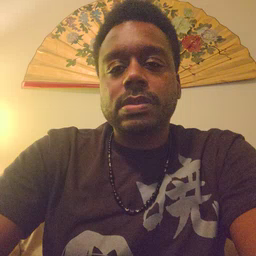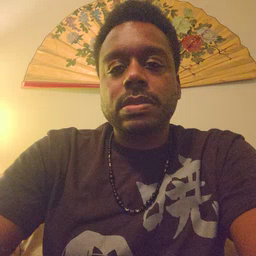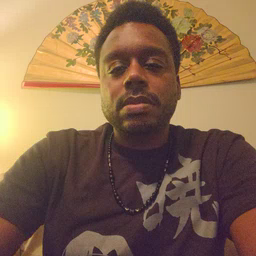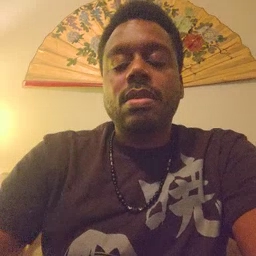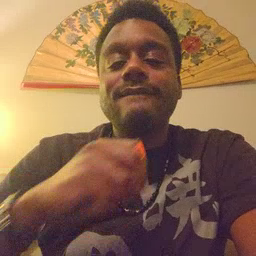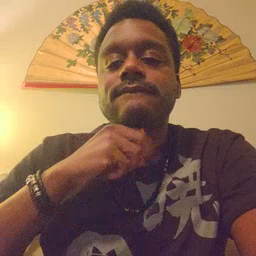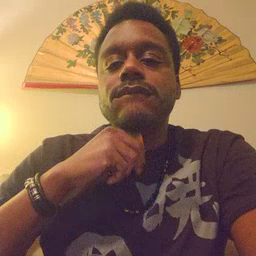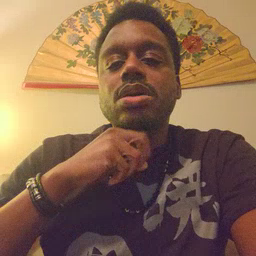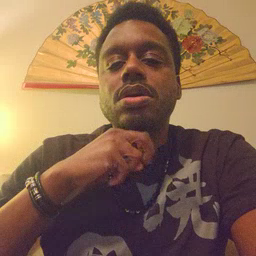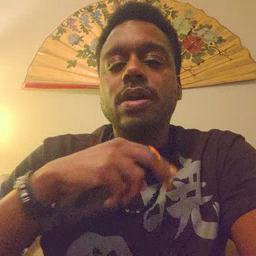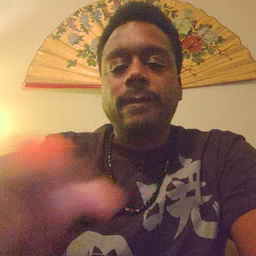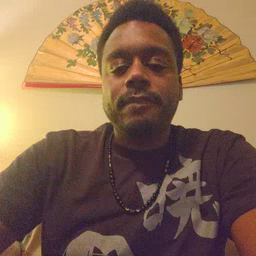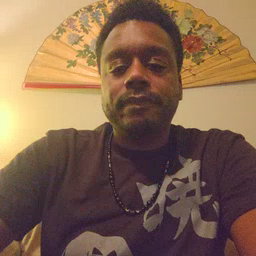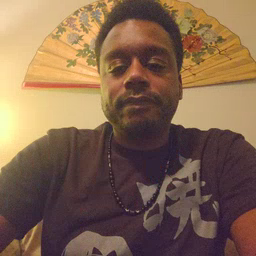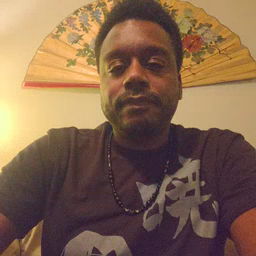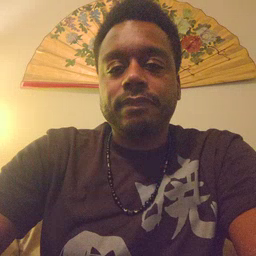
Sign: frog